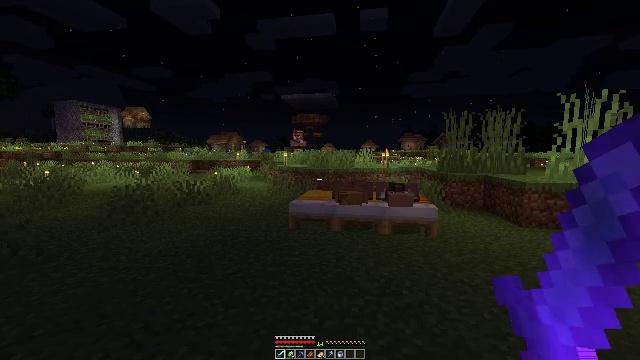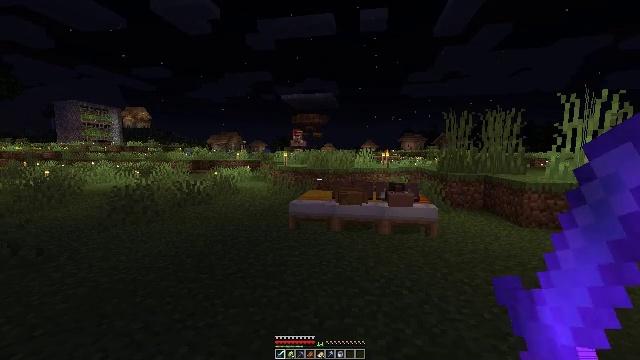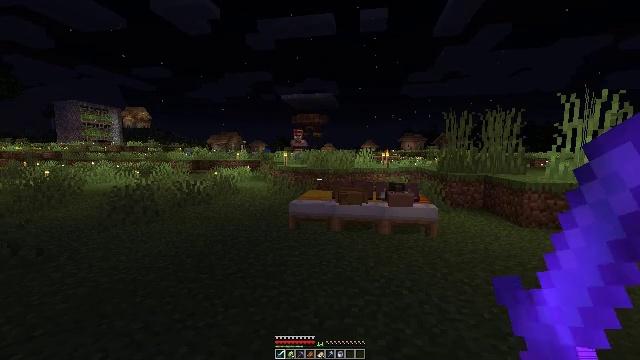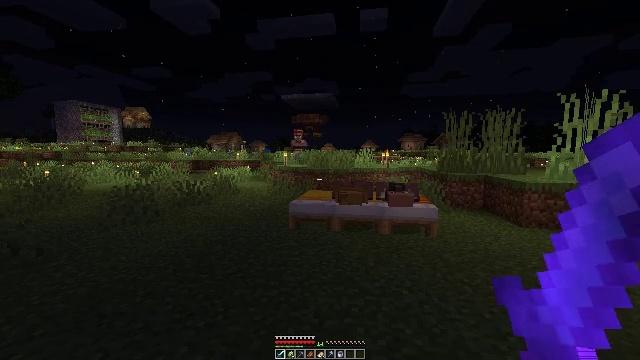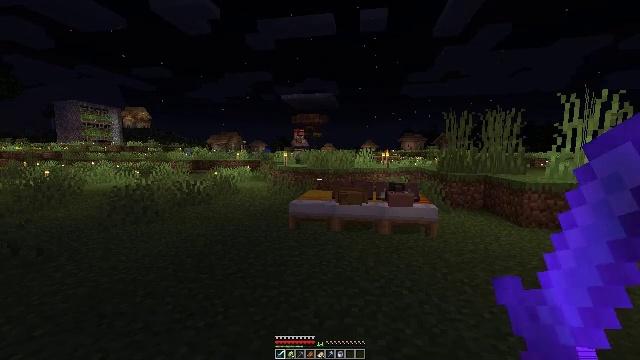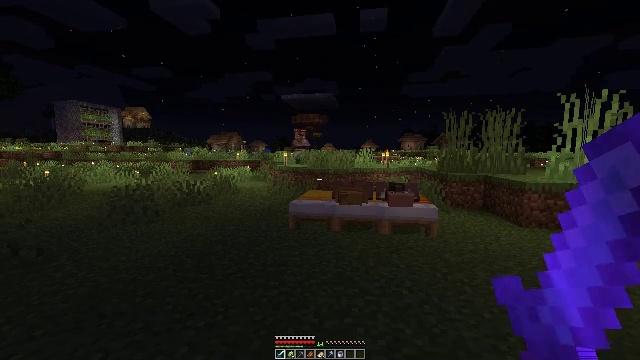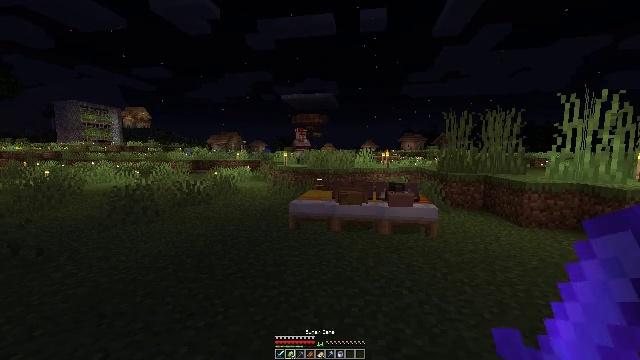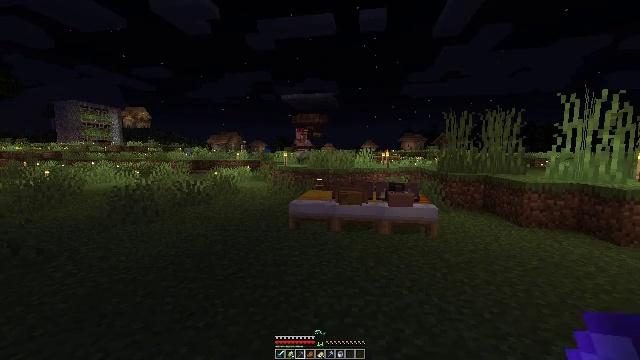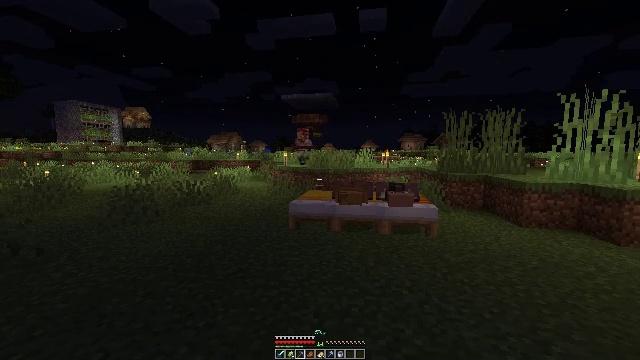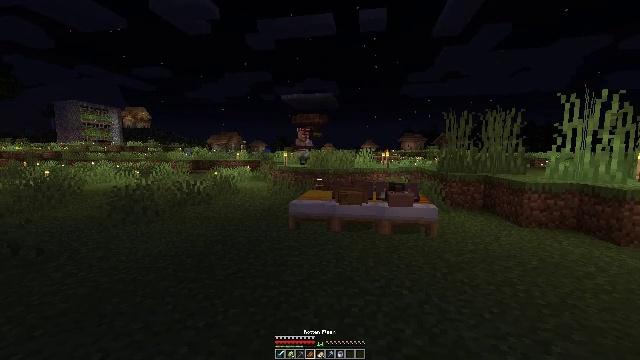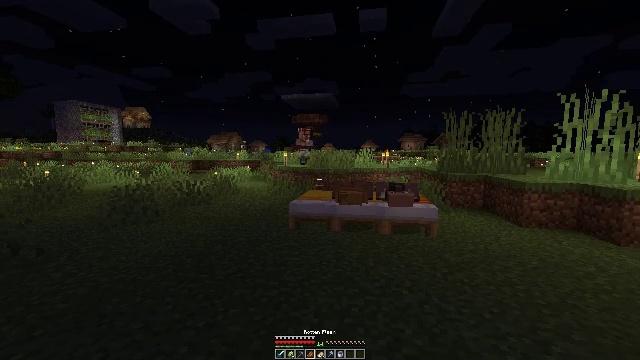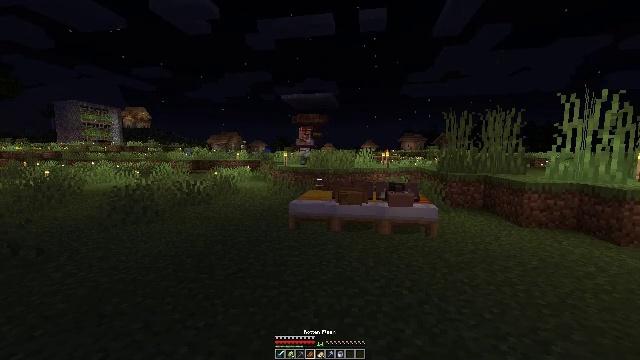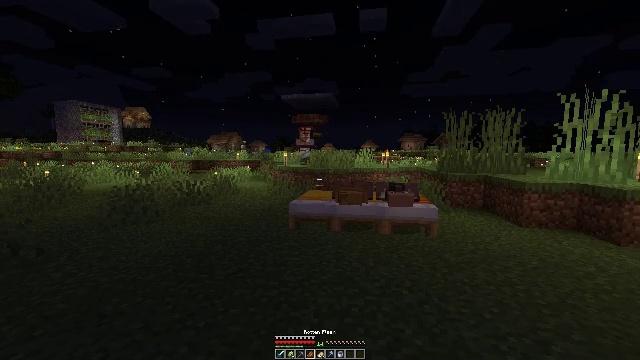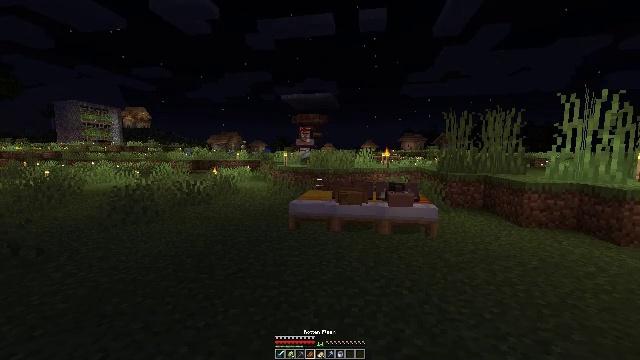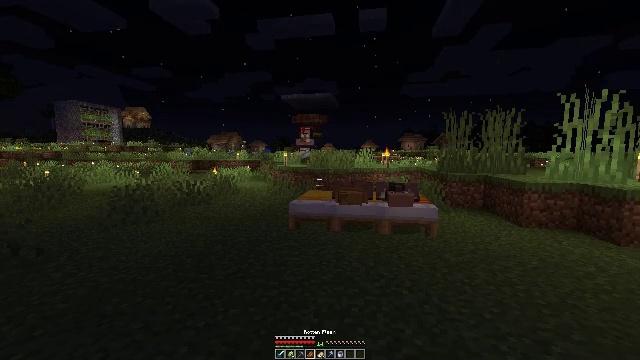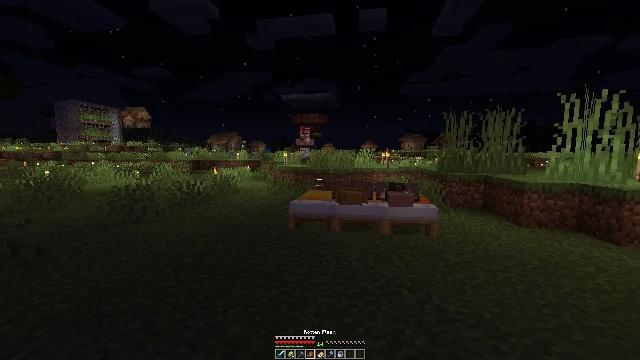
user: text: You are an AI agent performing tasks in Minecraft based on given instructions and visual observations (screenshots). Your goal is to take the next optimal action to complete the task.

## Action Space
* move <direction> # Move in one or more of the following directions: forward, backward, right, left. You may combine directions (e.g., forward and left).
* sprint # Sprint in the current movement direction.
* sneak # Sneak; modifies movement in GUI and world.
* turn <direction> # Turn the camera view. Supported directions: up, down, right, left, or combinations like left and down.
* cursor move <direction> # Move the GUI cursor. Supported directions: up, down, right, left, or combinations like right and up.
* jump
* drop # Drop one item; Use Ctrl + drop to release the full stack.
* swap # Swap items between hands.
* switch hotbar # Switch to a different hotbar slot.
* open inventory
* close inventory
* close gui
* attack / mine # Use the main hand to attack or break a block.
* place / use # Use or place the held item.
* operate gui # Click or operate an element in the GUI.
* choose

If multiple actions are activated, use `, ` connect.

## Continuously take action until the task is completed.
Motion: motion action
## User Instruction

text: Remove the yellow bed.
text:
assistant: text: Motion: no_op
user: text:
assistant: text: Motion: no_op
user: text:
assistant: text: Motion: no_op
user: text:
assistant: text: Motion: no_op
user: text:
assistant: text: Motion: no_op
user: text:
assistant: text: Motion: no_op
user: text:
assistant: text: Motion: no_op
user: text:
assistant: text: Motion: no_op
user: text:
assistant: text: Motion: no_op
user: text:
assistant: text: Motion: no_op
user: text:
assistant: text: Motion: no_op
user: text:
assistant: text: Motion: no_op
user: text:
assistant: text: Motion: no_op
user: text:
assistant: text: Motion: no_op
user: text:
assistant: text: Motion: no_op
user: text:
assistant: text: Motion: no_op
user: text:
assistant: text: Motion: no_op
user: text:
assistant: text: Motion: no_op
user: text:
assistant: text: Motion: no_op
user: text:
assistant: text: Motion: no_op
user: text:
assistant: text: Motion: no_op
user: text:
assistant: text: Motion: no_op
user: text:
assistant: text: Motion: no_op
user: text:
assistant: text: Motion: no_op
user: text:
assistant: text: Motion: no_op
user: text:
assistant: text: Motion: turn left and down
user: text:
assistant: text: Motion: turn left and down
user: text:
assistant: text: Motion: no_op
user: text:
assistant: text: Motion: no_op
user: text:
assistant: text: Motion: no_op